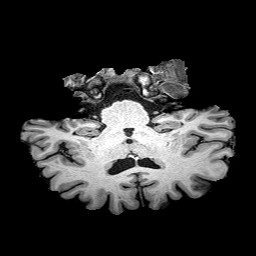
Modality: T1w
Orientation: sagittal
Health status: healthy